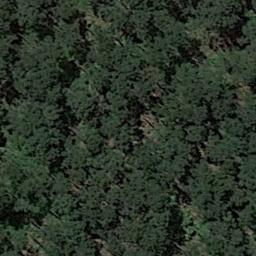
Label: forest